九年级 · 画法几何学
如图, 点 $O$ 为 $\triangle A B C$ 的内心, $\angle A=60^{\circ}, O B=2, O C=4$, 则 $\triangle O B C$ 的面积是 ( )

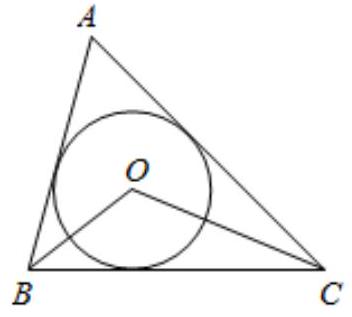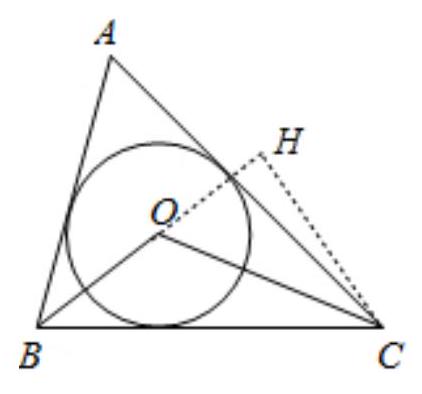
A. $4 \sqrt{3}$
B. $2 \sqrt{3}$
C. 2
D. 4
答案: B
解析: 解：如图, 过点 $C$ 作 $C H \perp B O$ 的延长线于点 $H$,

$\because$ 点 $O$ 为 $\triangle A B C$ 的内心, $\angle A=60^{\circ}$,

$\therefore \angle B O C=180^{\circ}-\angle O B C-\angle O C B=90^{\circ}+\frac{1}{2} \angle A=120^{\circ}$,

$\therefore \angle C O H=60^{\circ}$,

$\because O B=2, O C=4$,

$\therefore O H=2$

$\therefore C H=2 \sqrt{3}$,

$\therefore \triangle O B C$ 的面积 $=\frac{1}{2} \times O B \cdot C H=\frac{1}{2} \times 2 \times 2 \sqrt{3}=2 \sqrt{3}$.

故选: $B$.

过点 $C$ 作 $C H \perp B O$ 的延长线于点 $H$, 根据点 $O$ 为 $\triangle A B C$ 的内心, $\angle A=60^{\circ}$, 可得 $\angle B O C=180^{\circ}-$ $\angle O B C-\angle O C B=90^{\circ}+\frac{1}{2} \angle A=120^{\circ}$, 所以 $\angle C O H=60^{\circ}$, 利用含 30 度角的直角三角形可得 $C H$ 的长,进而可得 $\triangle O B C$ 的面积.

本题考查了三角形的内切圆与内心, 角平分线的性质, 解决本题的关键是掌握三角形的内心定义.